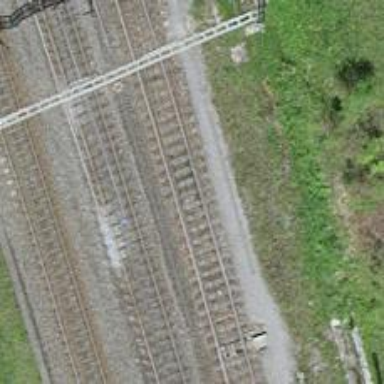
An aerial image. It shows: Railway switch.